Question: Looking for a way to make the following chart top out at 1 instead of 0.

I can set 'minimum: 1' in the 'valueAxes' config section but that forces 1 to be the lower limit of what it will display regardless of where the line appears.
I don't see anything like this in the amcharts docs so I don't actually think its possible but I'm frequently wrong so I'm hoping thats the case.
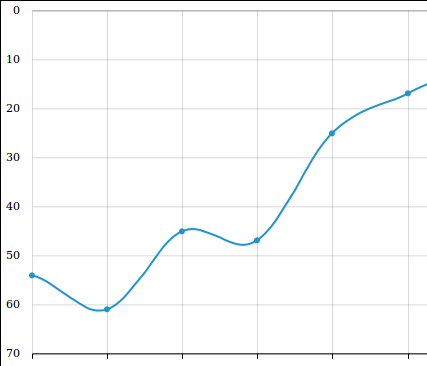
Answer: There's no one-line solution to what you need.
Using 'minimum: 1' in combination with (or without) <URL> would force the scale to start at particular number, regardless of actual scope of the chart variables.
You can try a couple of more "involved" approaches.
## Pre-calculate the minimum
Before the chart builds, cycle through the chart data and set 'minimum' only if there are values close to it.
'''
/**
* Create the chart
*/
var chart = AmCharts.makeChart("chartdiv", {
"type": "serial",
"theme": "light",
"path": "http://www.amcharts.com/lib/3/",
"dataProvider": [{
"year": "1950",
"value": 9
}, {
"year": "1951",
"value": 30
}, {
"year": "1952",
"value": 35
}, {
"year": "1953",
"value": 25
}, {
"year": "1954",
"value": 70
}, {
"year": "1955",
"value": 45
}, {
"year": "1956",
"value": 55
}],
"valueAxes": [{
"reversed": true,
// these are the made up properties that are used by our custom code
// set value axis minimum with "tentativeMinimum" if there are
// values withing "minimumThreshold" to it
"tentativeMinimum": 1,
"minimumThreshold": 9
}],
"graphs": [{
"id": "g1",
"bullet": "round",
"lineThickness": 2,
"type": "smoothedLine",
"valueField": "value"
}],
"categoryField": "year",
"categoryAxis": {
"labelsEnabled": false,
}
});
/**
* Add chart pre-processor
*/
AmCharts.addInitHandler( function( chart ) {
// check if there are any value axes defined
if ( typeof chart.valueAxes !== "object" || ! chart.valueAxes.length )
return;
// check if chart's value axis has "tentativeMinimum" set
// For the sake of simplicity we're just gonna take the first
// value axis and first graph.
// Normally we would want to check all value axes and their attached
// graphs to check for their respective values.
var axis = chart.valueAxes[0];
if ( axis.tentativeMinimum === undefined || axis.minimumThreshold === undefined )
return;
// get first charts valueField to check agains
var field = chart.graphs[0].valueField;
// cycle through the data
var min;
for ( var x = 0; x < chart.dataProvider.length; x++ ) {
if ( min === undefined || ( chart.dataProvider[x][field] < min ) )
min = chart.dataProvider[x][field];
}
// check if min is within the threshold
if ( min <= ( axis.tentativeMinimum + axis.minimumThreshold ) )
axis.minimum = axis.tentativeMinimum;
}, [ "serial" ] );
'''
'''
#chartdiv {
width: 400px;
height: 300px;
}
'''
'''
<script src="http://www.amcharts.com/lib/3/amcharts.js"></script>
<script src="http://www.amcharts.com/lib/3/serial.js"></script>
<script src="http://www.amcharts.com/lib/3/themes/light.js"></script>
<div id="chartdiv"></div>
'''
## Swap out "0" label for "1"
Use value axis' 'labelFunction' to simply replace zero with 1:
'''
var chart = AmCharts.makeChart("chartdiv", {
...
"valueAxes": [{
"reversed": true,
"labelFunction": function( label ) {
return label === 0 ? 1 : label;
}
}],
...
});
'''
Please note, that this will not influence actual value axis scale. However, the difference might not be noticeable.